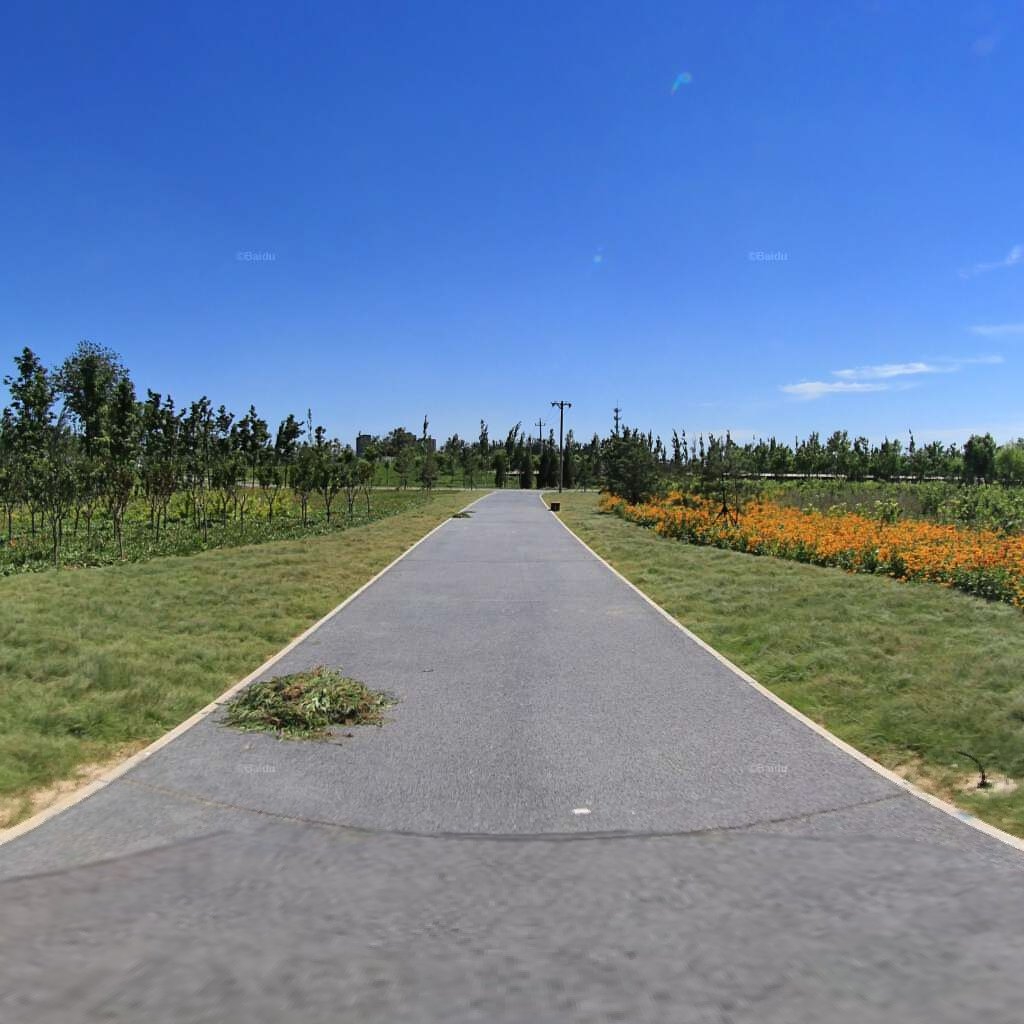
Region: Haidian
Road damage annotations: transverse crack